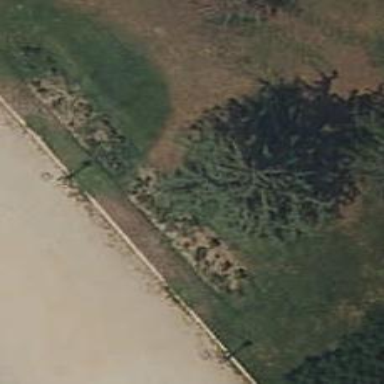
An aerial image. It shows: Evergreen needle-leaved tree in park.